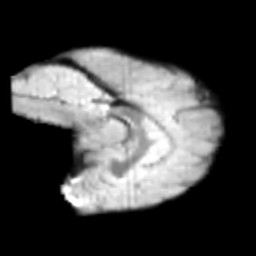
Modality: T2w
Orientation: sagittal
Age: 11
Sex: male
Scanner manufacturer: siemens
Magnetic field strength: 3 T
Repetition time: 3.8 s
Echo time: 0.07 s